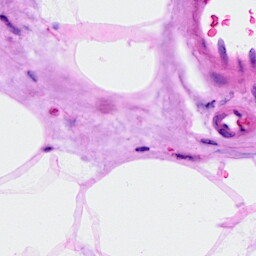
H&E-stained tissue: Breast